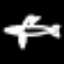
Label: airplane